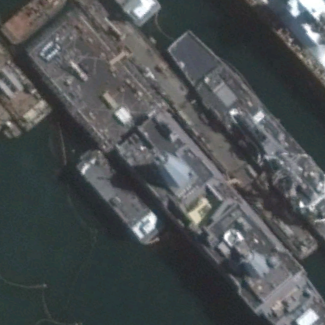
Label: combat